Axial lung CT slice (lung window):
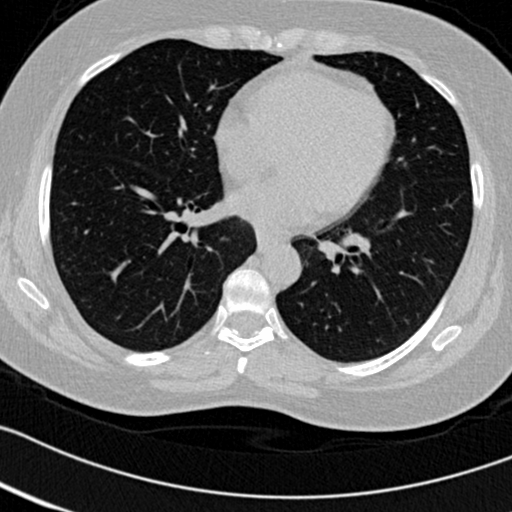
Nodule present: no